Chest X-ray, AP view. Patient: 37 years old, sex M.
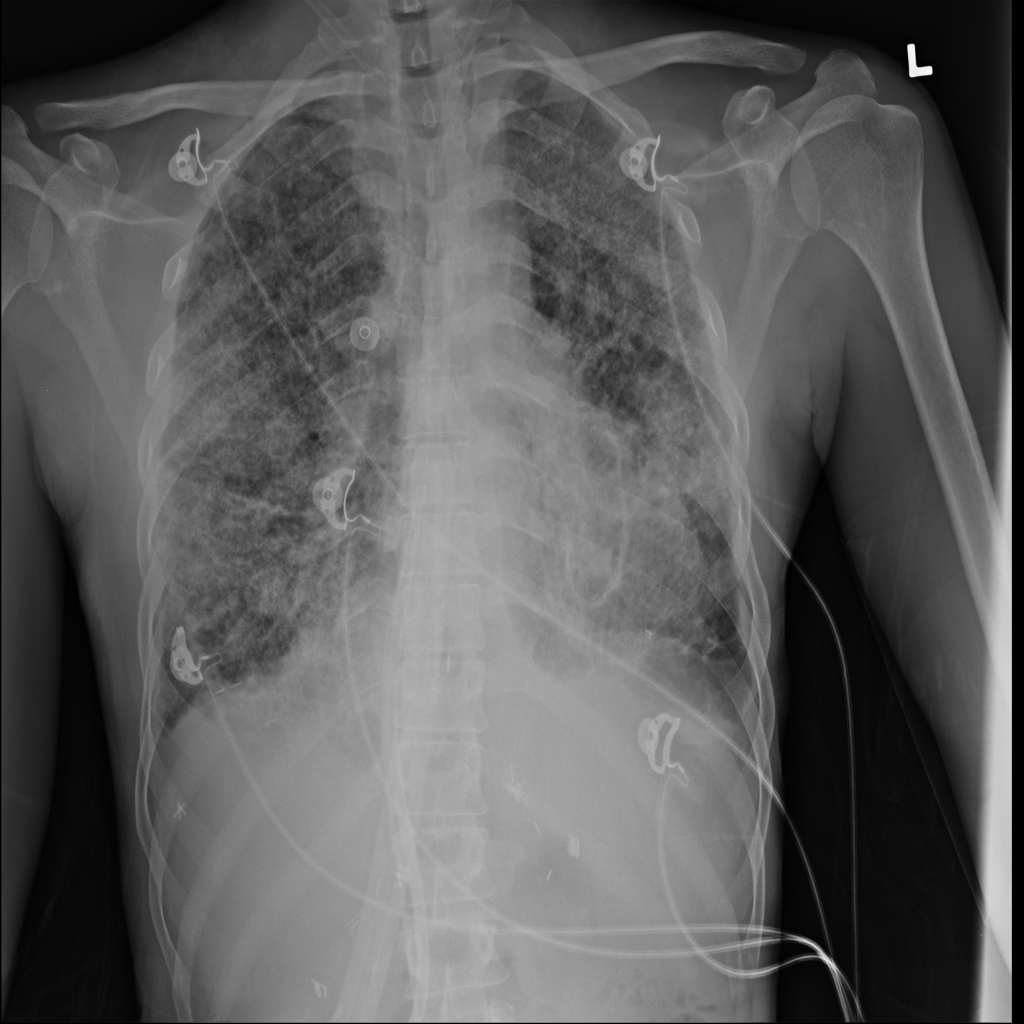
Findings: Consolidation, Pneumothorax